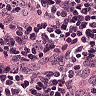
Metastatic tissue present: no